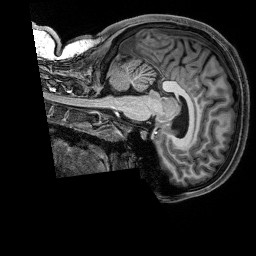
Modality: T1w
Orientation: sagittal
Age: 27
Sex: male
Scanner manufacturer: siemens
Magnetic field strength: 3 T
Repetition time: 2.8 s
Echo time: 0.00212 s